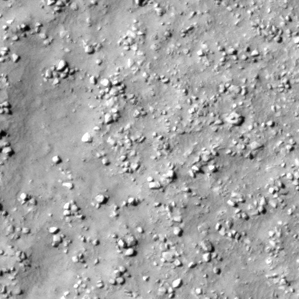
Label: non_frost